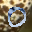
Label: 0